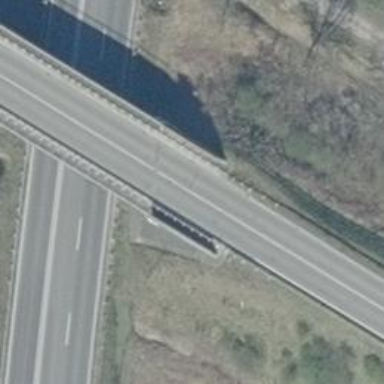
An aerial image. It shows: Secondary road crossing bridge.